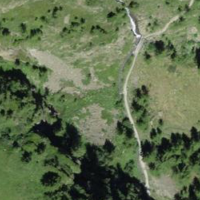
EUNIS habitat code: 23
Species observed at this site:
Gentiana verna